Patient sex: M
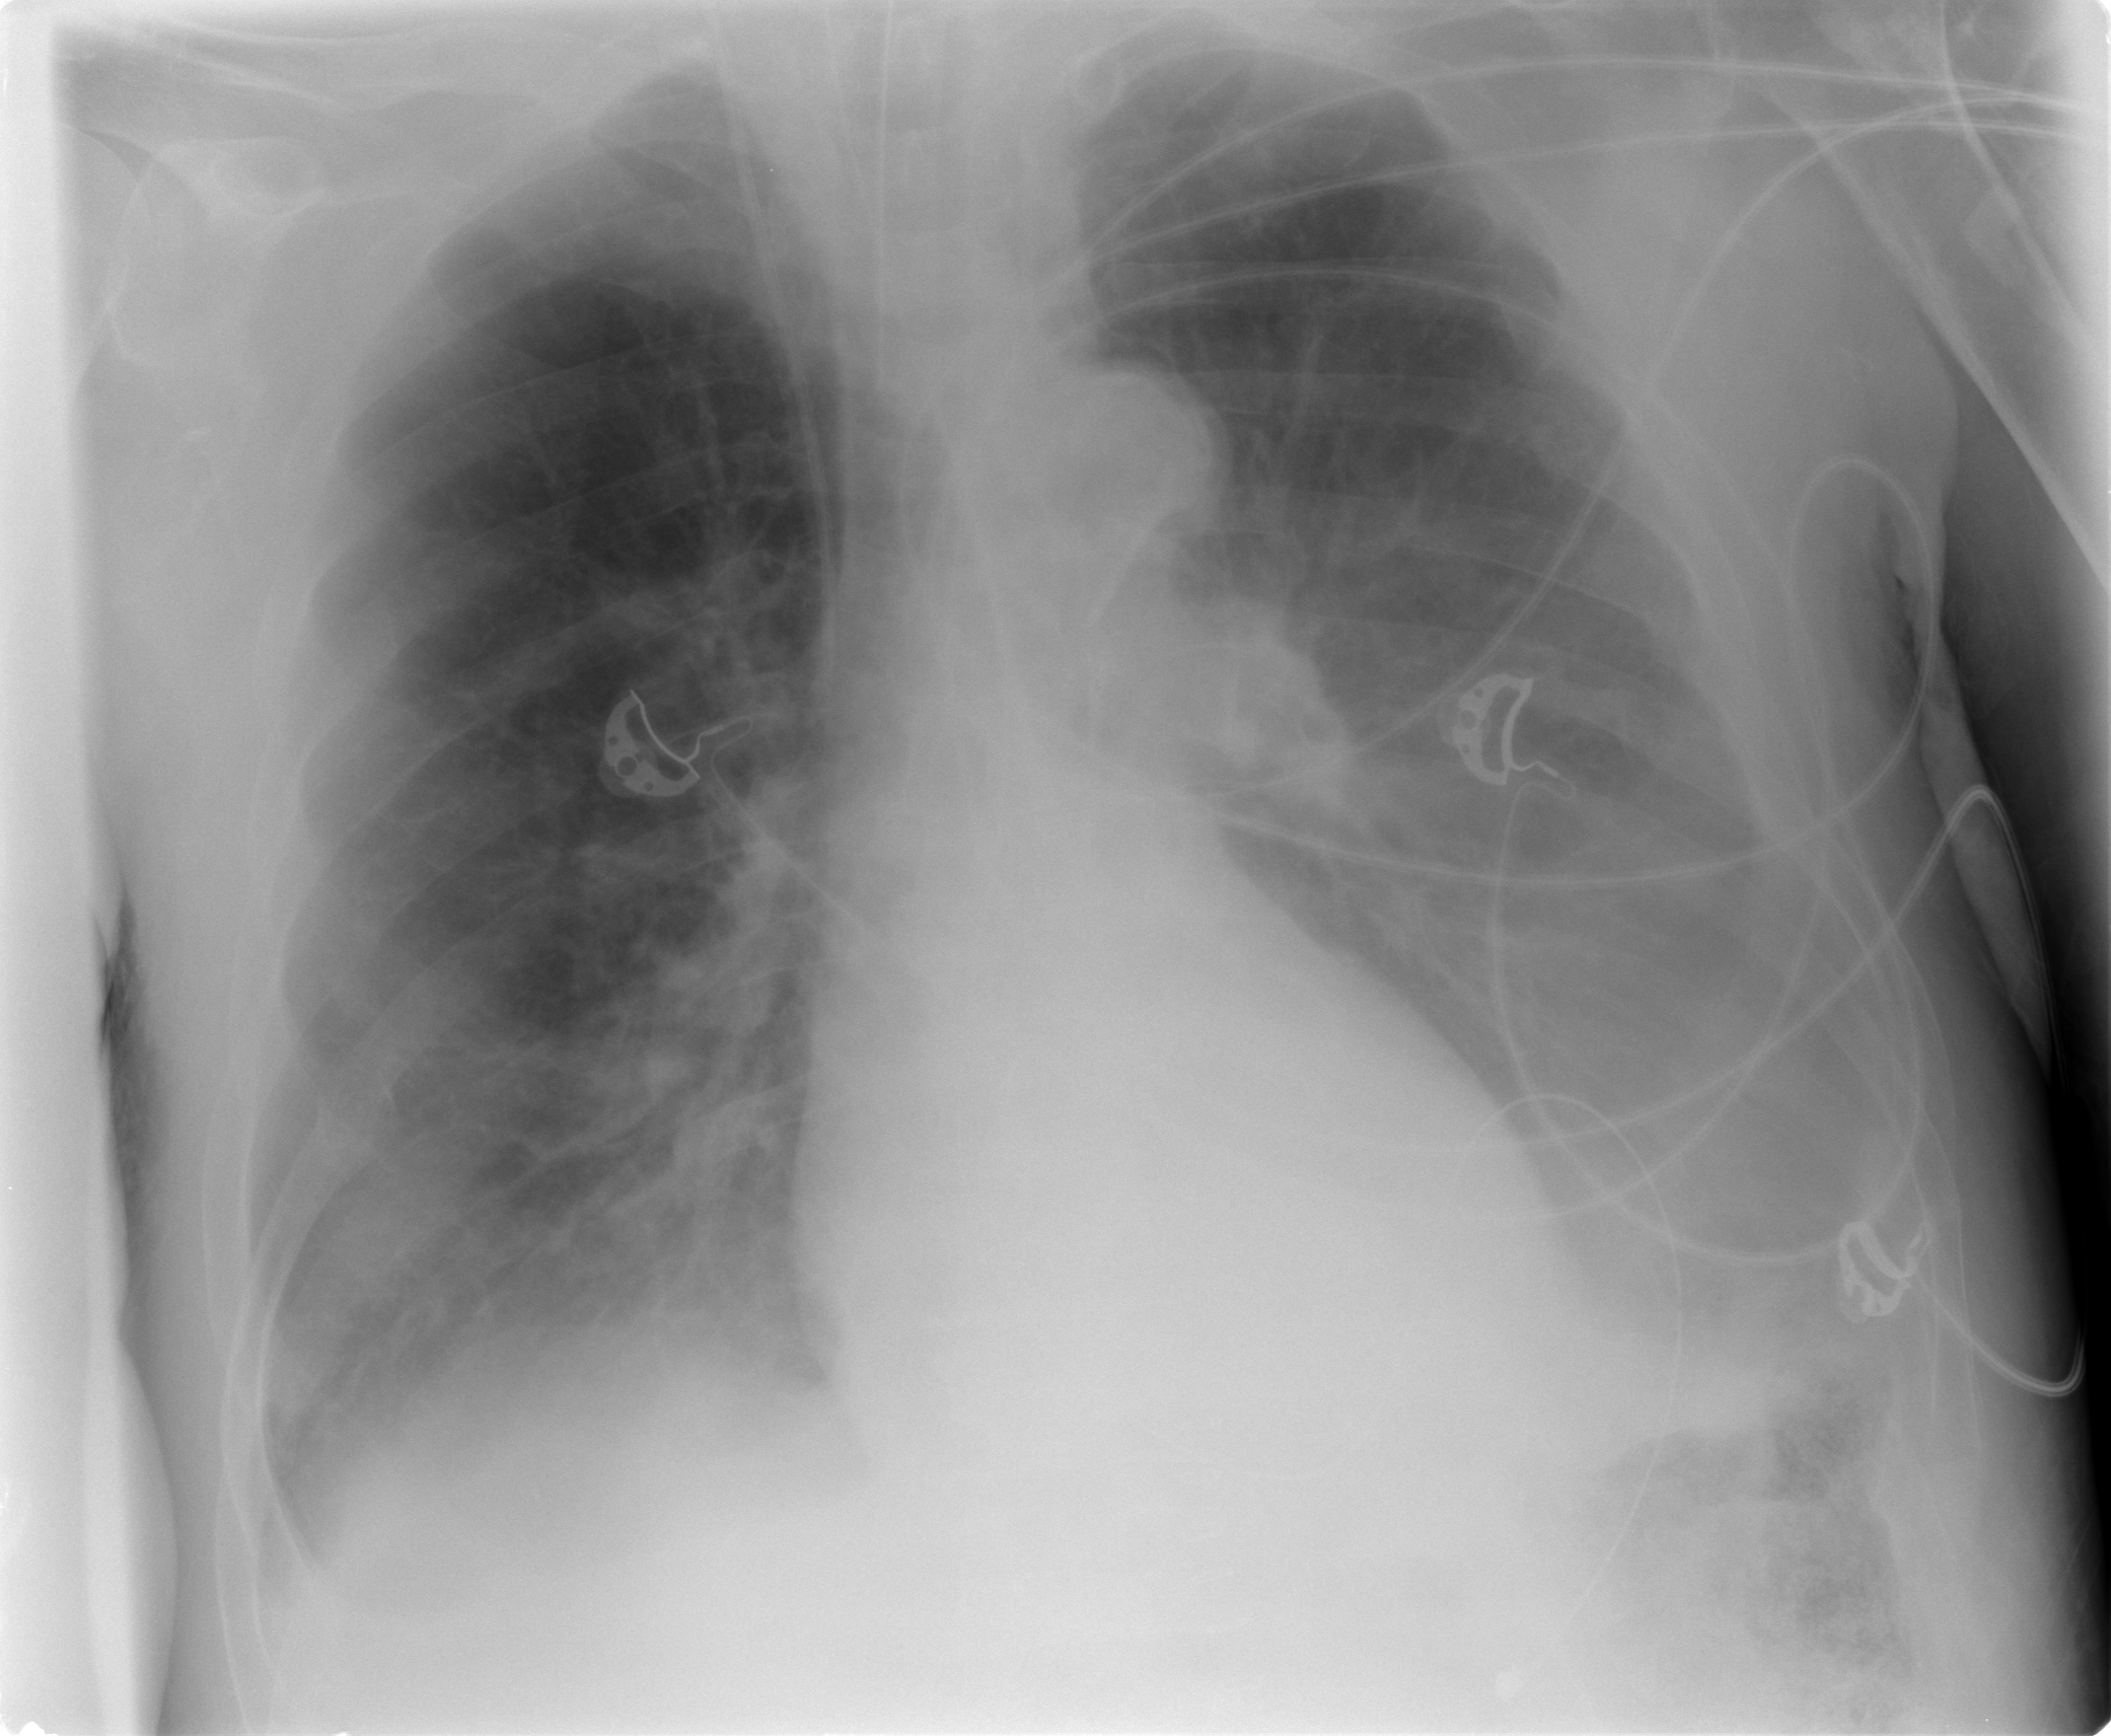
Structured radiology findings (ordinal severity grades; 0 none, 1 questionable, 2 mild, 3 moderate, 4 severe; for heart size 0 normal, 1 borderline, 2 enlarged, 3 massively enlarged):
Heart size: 0
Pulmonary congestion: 0
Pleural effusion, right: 0
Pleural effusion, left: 3
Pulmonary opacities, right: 0
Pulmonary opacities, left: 2
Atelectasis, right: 2
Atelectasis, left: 3